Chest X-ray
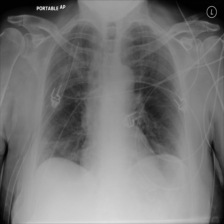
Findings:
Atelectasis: negative
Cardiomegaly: negative
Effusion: negative
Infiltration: negative
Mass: negative
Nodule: negative
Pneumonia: negative
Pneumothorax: negative
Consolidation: negative
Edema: negative
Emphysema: negative
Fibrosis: negative
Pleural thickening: negative
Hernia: negative